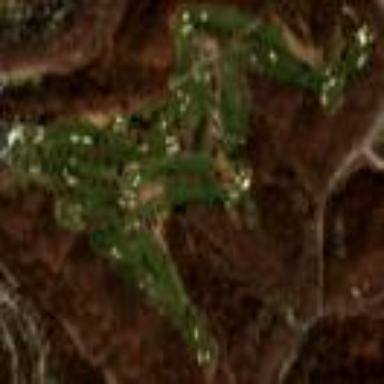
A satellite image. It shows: Golf course.